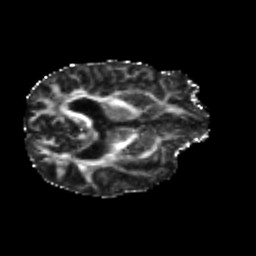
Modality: FA
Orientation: axial
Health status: ill
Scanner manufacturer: siemens
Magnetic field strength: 3 T
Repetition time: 6.8 s
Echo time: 0.097 s